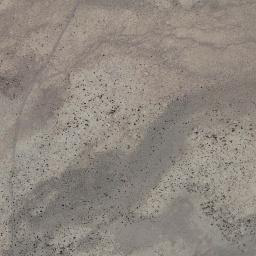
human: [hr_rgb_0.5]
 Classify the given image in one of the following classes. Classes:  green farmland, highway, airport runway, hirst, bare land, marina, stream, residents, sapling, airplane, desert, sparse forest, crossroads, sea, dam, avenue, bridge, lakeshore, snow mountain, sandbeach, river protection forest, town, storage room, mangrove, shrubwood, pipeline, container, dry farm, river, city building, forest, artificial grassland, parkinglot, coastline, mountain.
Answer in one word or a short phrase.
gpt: desert